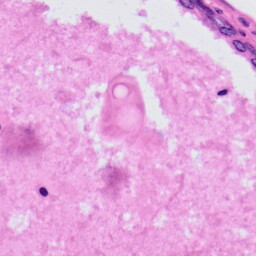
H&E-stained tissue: Prostate